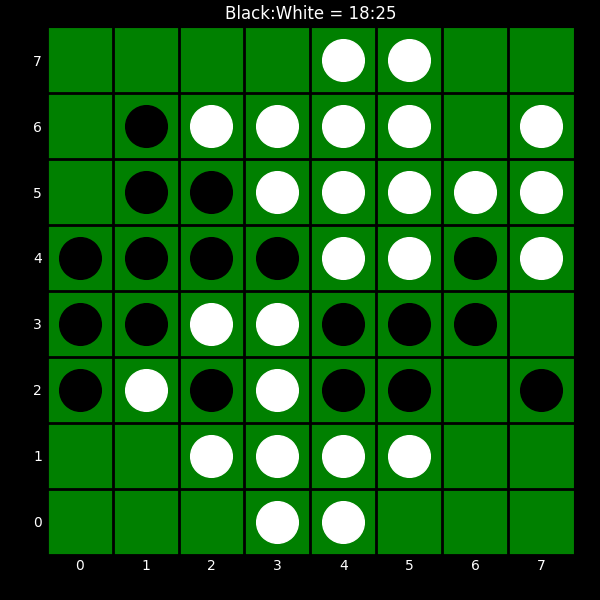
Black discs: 18
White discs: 25